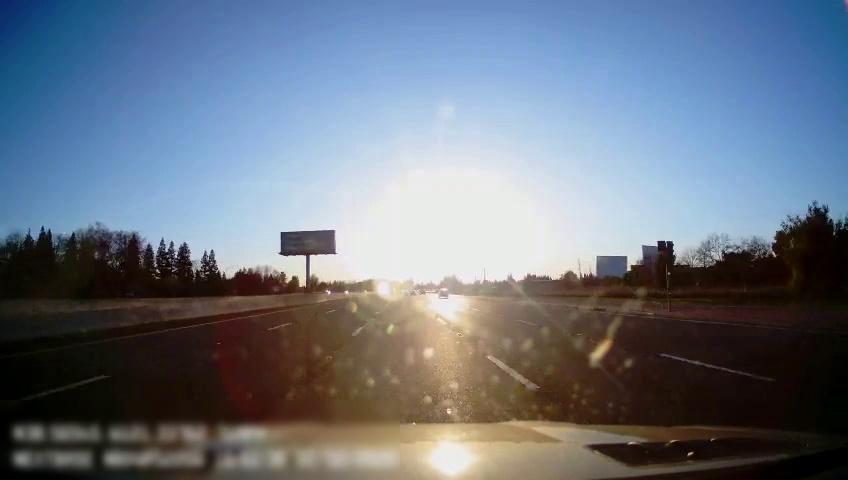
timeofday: Day
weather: Sunny
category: Drivable Space
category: Vehicles | SUV
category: Lanes | Alternate Lane
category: Lanes | Alternate Lane
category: Lanes | Current Lane
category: Lanes | Current Lane
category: Lanes | Alternate Lane
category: Lanes | Alternate Lane
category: Traffic | Signs
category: Traffic | Lights
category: Traffic | Lights